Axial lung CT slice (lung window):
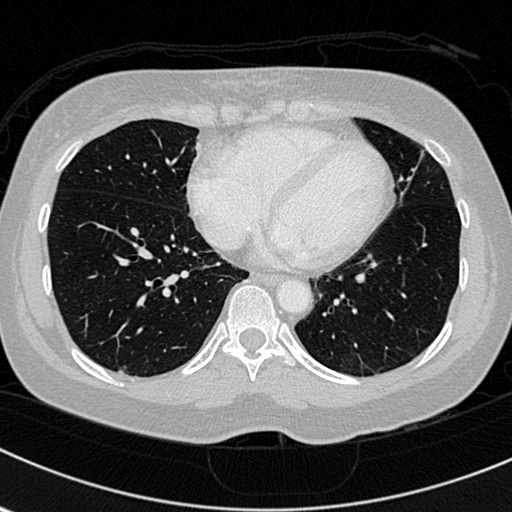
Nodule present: no